Question: In Windows 7 theres a possibility for getting file's previous versions like in the below image:
Is there any way to retrieve file's previous version by code? because I couldn't find any API.

Thanks advanced! =]
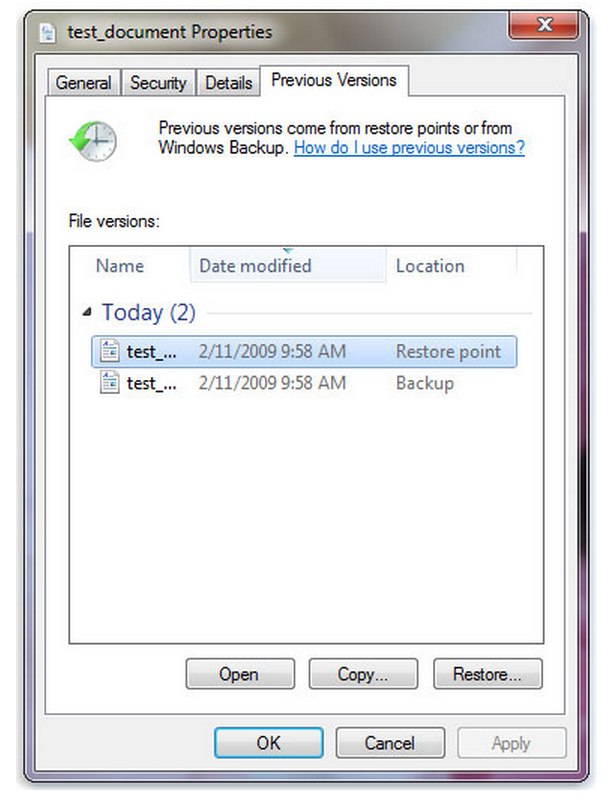
Answer: So after some searching, and thanks to @ryyker and @Ben directions I was able to find out the answer:
For example for file: C:\SomeFolder\SomeFile.exe
From cmd (run as administrator):
'''
vssadmin list shadows for=C:'''
For programmatic solution you can run it with:
'''
CreateProcessW(NULL,L"cmd.exe /c "vssadmin list shadows for=C:\ > C:\someTmpFile.txt"",...);
'''
Read and parse the created file.

Here above you get a list of shadow copies (kind of "Previous versions" containers).
Refer to the appropriate "Shadow Copy Volume" row (the version you want) and append the remaining file path after the volume name:
'''
\ Previous version path = \?\GLOBALROOT\Device\HarddiskVolumeShadowCopy3\SomeFolder\SomeFile.exe"
wchar_t* prevPath = L"\\?\GLOBALROOT\Device\HarddiskVolumeShadowCopy3\SomeFolder\SomeFile.exe";
'''
Now you can read the file with the well known WIN32API functions CreateFile and ReadFile. (Create and Read file example from MSDN: <URL>
Make sure to use the UNICODE versions of that functions as the ASCII version may lack support of "\?" paths.
Good luck! =]